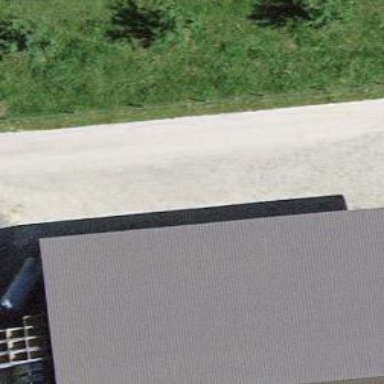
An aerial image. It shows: Barn.